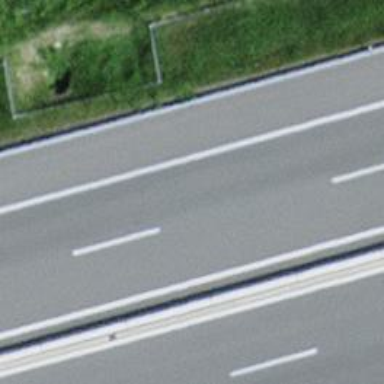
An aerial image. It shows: Asphalt motorway.